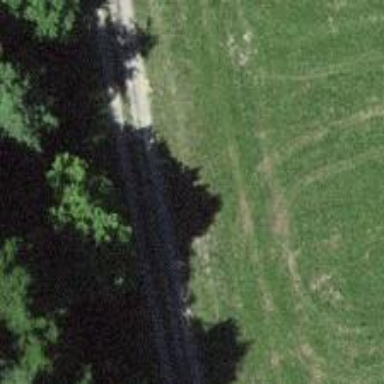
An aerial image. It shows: Track with grade 1 quality.